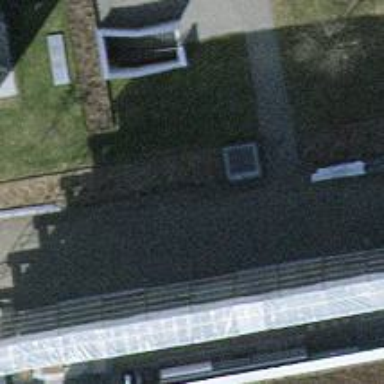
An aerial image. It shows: Hedge barrier.